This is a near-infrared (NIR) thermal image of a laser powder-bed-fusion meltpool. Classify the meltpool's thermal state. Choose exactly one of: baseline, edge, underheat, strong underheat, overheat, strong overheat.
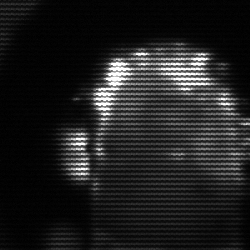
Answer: baseline